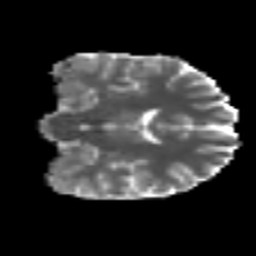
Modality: MD
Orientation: coronal
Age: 35
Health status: ill
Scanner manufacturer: philips
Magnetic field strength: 3 T
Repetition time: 9 s
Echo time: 0.127 s